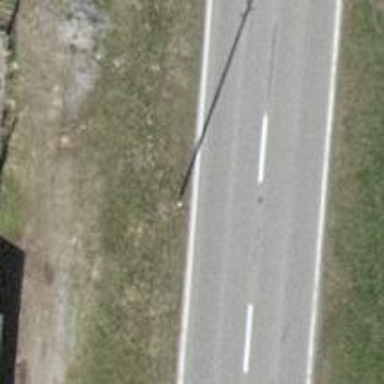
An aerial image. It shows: Power pole.